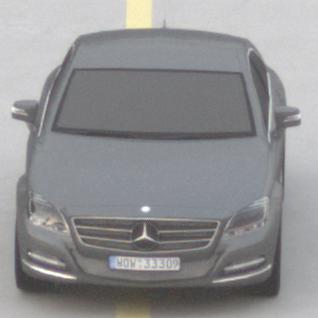
Make: Mercedes-Benz
Model: CLS Coupé 350
Detailed model: CLS-Class (218) Coupé
Model produced from: 2011/01
Model produced until: 2014/07
Doors: 4
Color: gray
Road condition: dry road
Daytime: sunrise or sunset
Contrast: low contrast